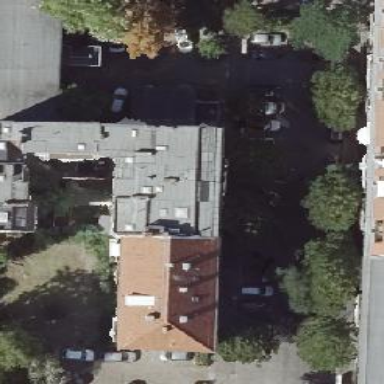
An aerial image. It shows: Residential building with saltbox roof shape.